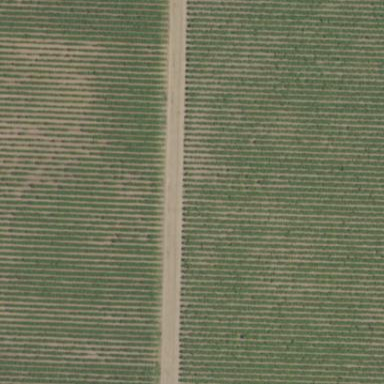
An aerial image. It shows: Beautiful vineyard in the countryside.